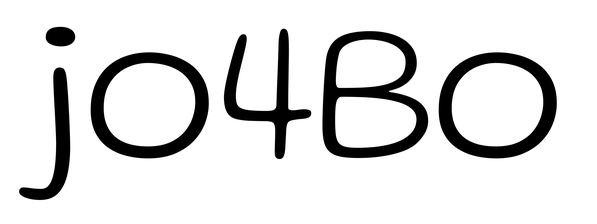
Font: Gluten_ExtraLight